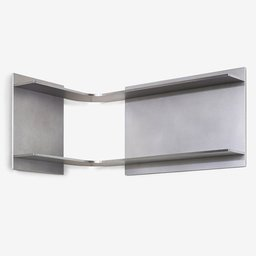
Label: furniture